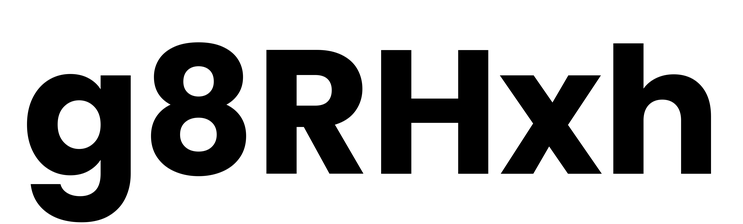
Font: Poppins-Bold